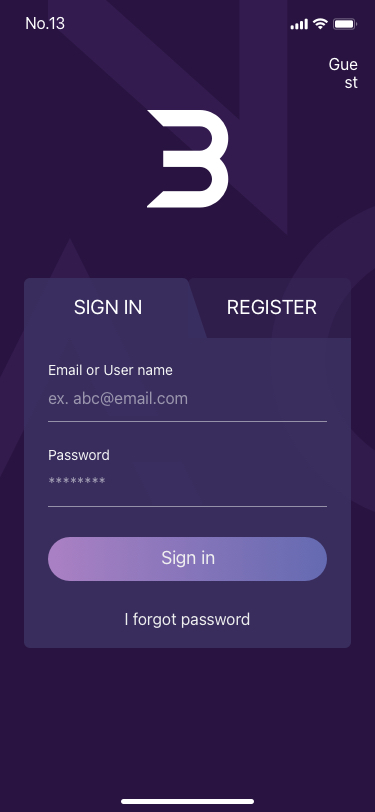
Text in this UI design:
Guest
Sign in
Register
I forgot password